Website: walmart
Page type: account-selection
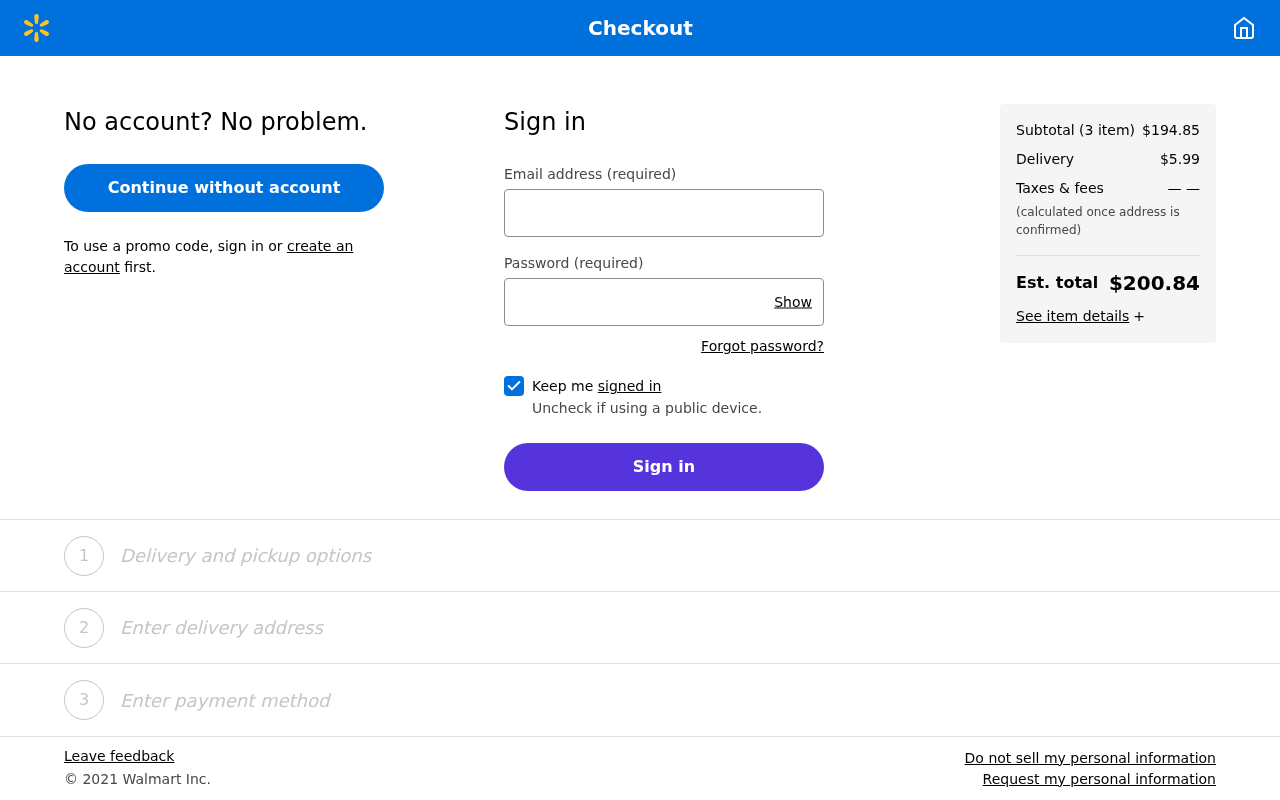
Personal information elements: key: PII_EMAIL
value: andrea.ayala@hotmail.com
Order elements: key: ORDER_NUM_ITEMS
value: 3
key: ORDER_SUBTOTAL
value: $194.85
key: ORDER_SHIPPING_COST
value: $5.99
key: ORDER_TOTAL
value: $200.84